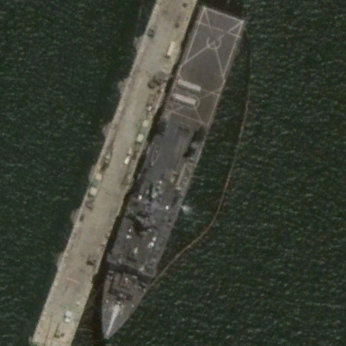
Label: combat